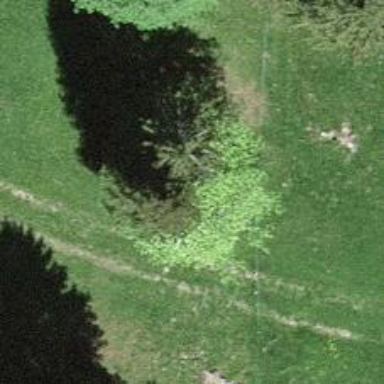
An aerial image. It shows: Single tag "natural: tree."